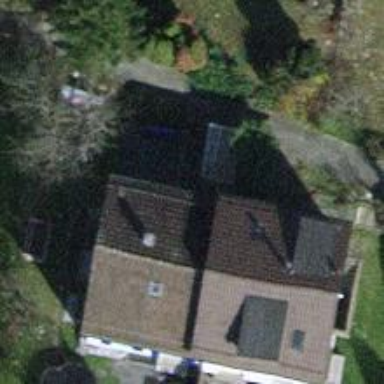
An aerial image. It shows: Semi-detached house.